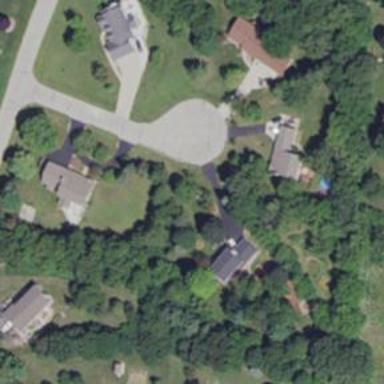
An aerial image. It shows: Driveway leading to service road.